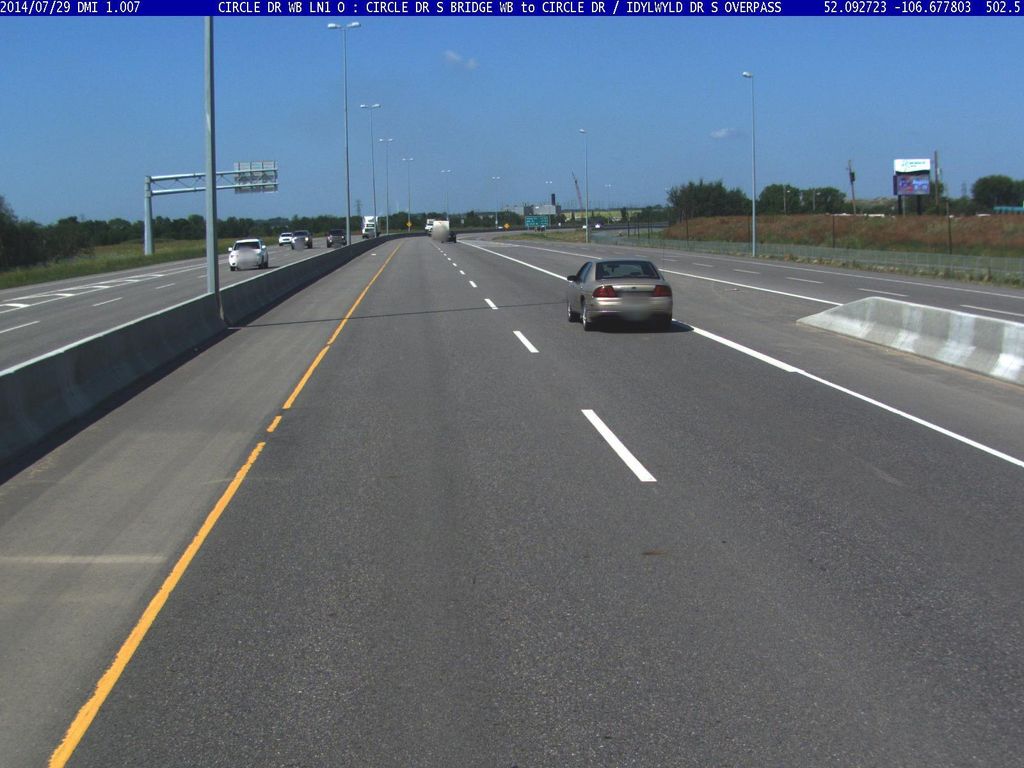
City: saskatoon